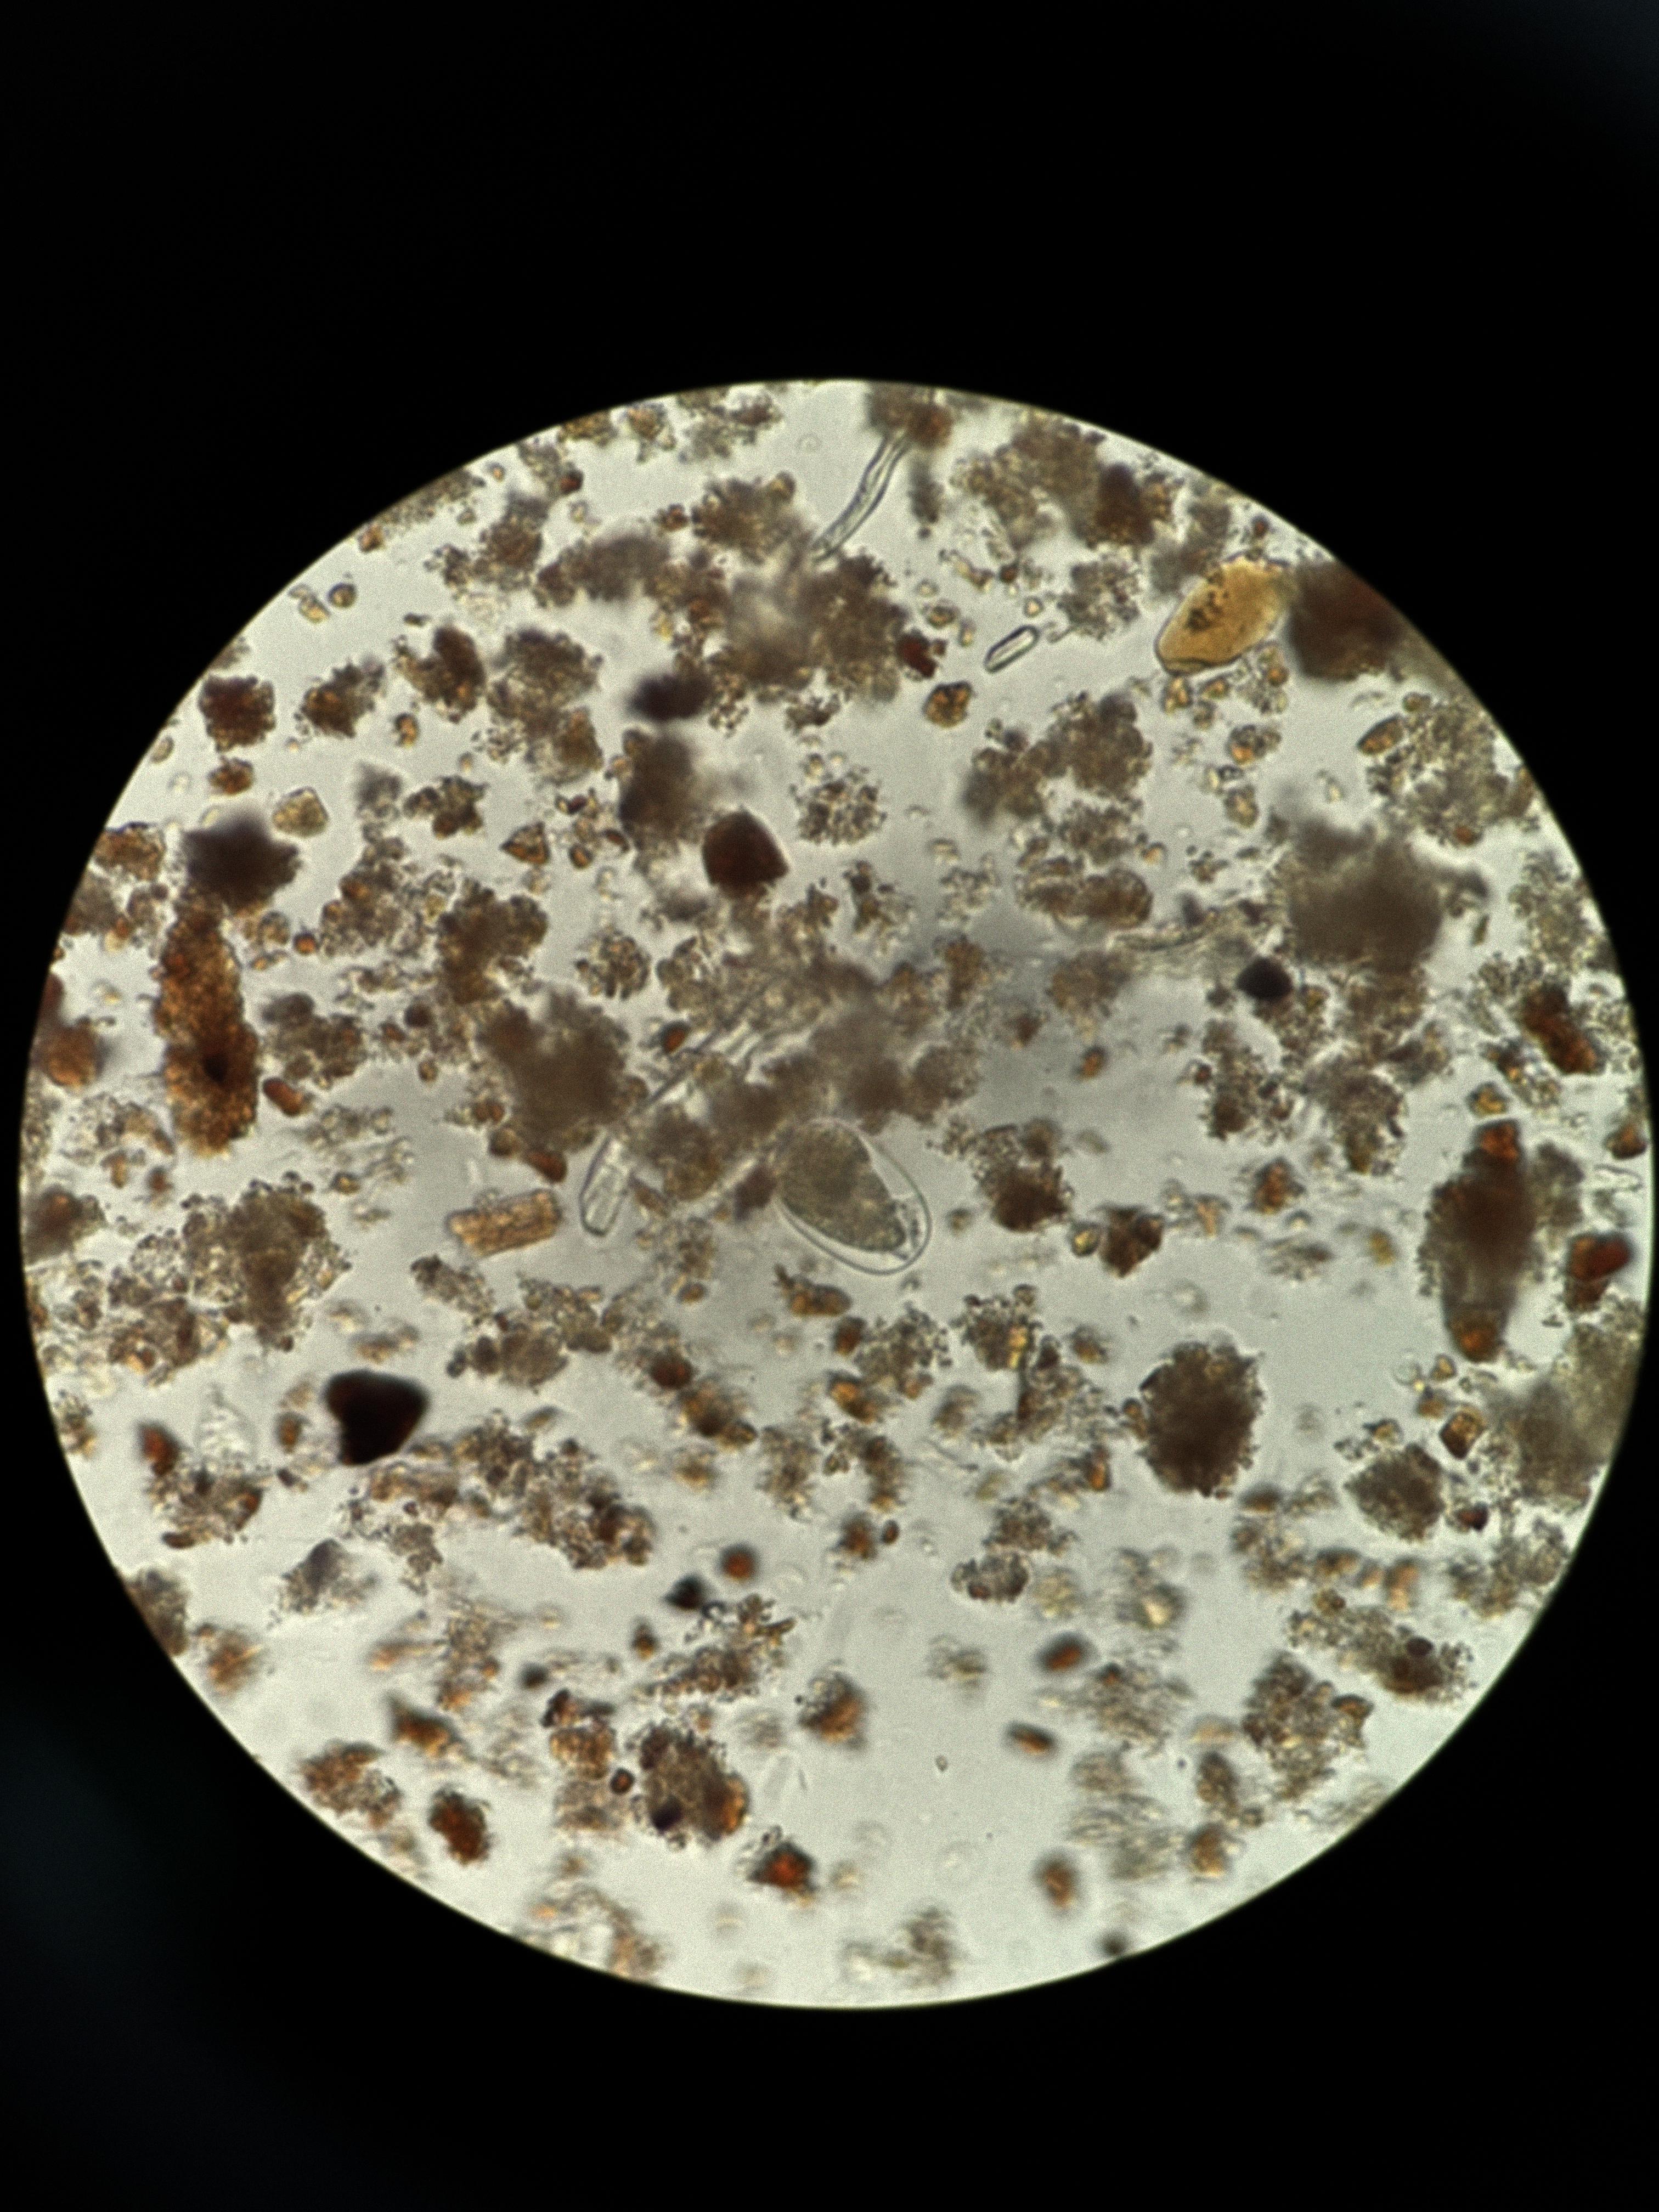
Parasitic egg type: Hookworm egg